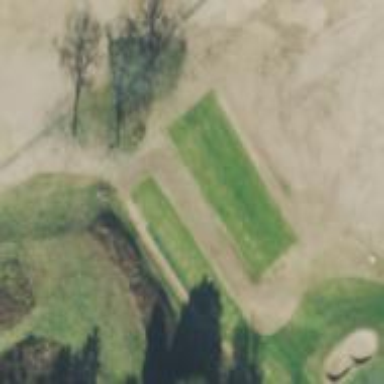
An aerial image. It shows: Grassy area designated as golf tee.